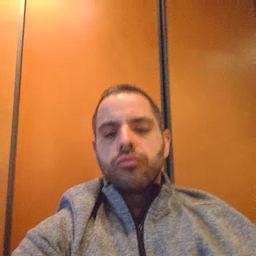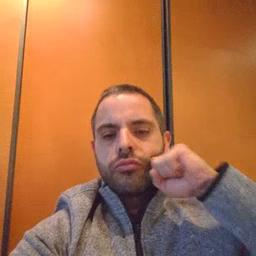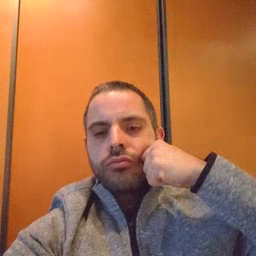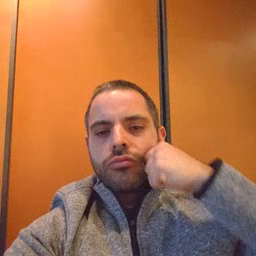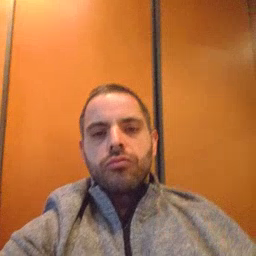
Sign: apple